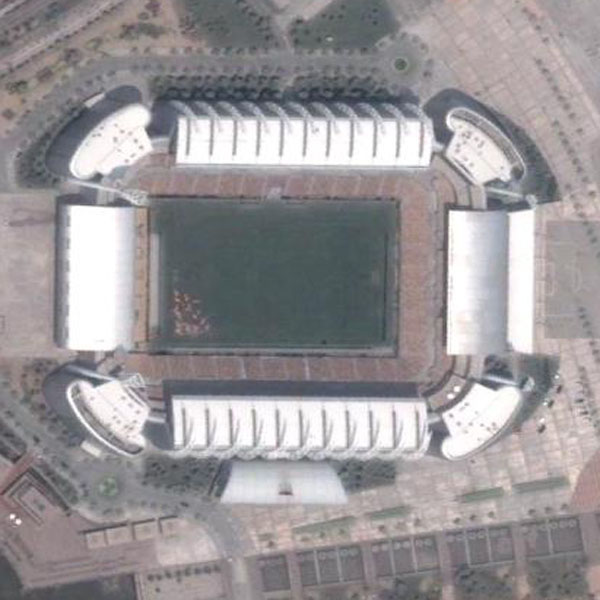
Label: footballField